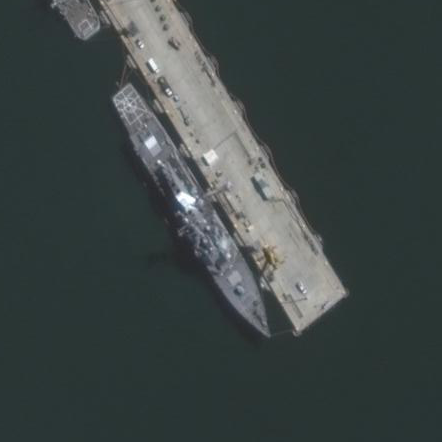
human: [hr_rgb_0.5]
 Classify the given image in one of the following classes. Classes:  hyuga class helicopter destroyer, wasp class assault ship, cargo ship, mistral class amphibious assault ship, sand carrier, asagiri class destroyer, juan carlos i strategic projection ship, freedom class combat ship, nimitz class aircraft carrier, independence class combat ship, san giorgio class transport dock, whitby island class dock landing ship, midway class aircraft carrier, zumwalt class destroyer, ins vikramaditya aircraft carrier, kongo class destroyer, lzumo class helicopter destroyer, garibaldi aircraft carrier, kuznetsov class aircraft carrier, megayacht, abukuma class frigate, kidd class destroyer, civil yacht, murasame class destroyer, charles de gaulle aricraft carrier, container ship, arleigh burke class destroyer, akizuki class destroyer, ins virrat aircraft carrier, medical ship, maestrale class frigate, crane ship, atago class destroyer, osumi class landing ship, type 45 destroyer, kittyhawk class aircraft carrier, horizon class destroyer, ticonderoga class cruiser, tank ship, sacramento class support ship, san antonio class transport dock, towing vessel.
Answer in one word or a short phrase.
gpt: Arleigh Burke class destroyer